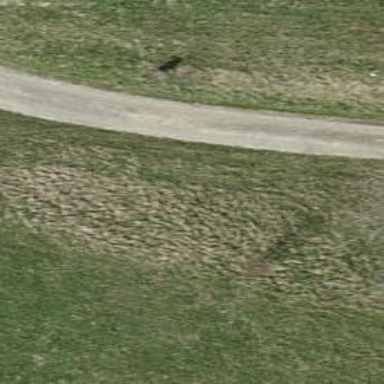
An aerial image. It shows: Well-maintained track road of grade 1.